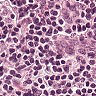
Metastatic tissue present: no